Interaction volume radius: 5 \u00c5
Interaction volume height: 35 \u00c5
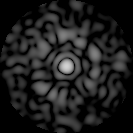
Disorder parameter: 0.8039